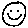
Label: smiley face